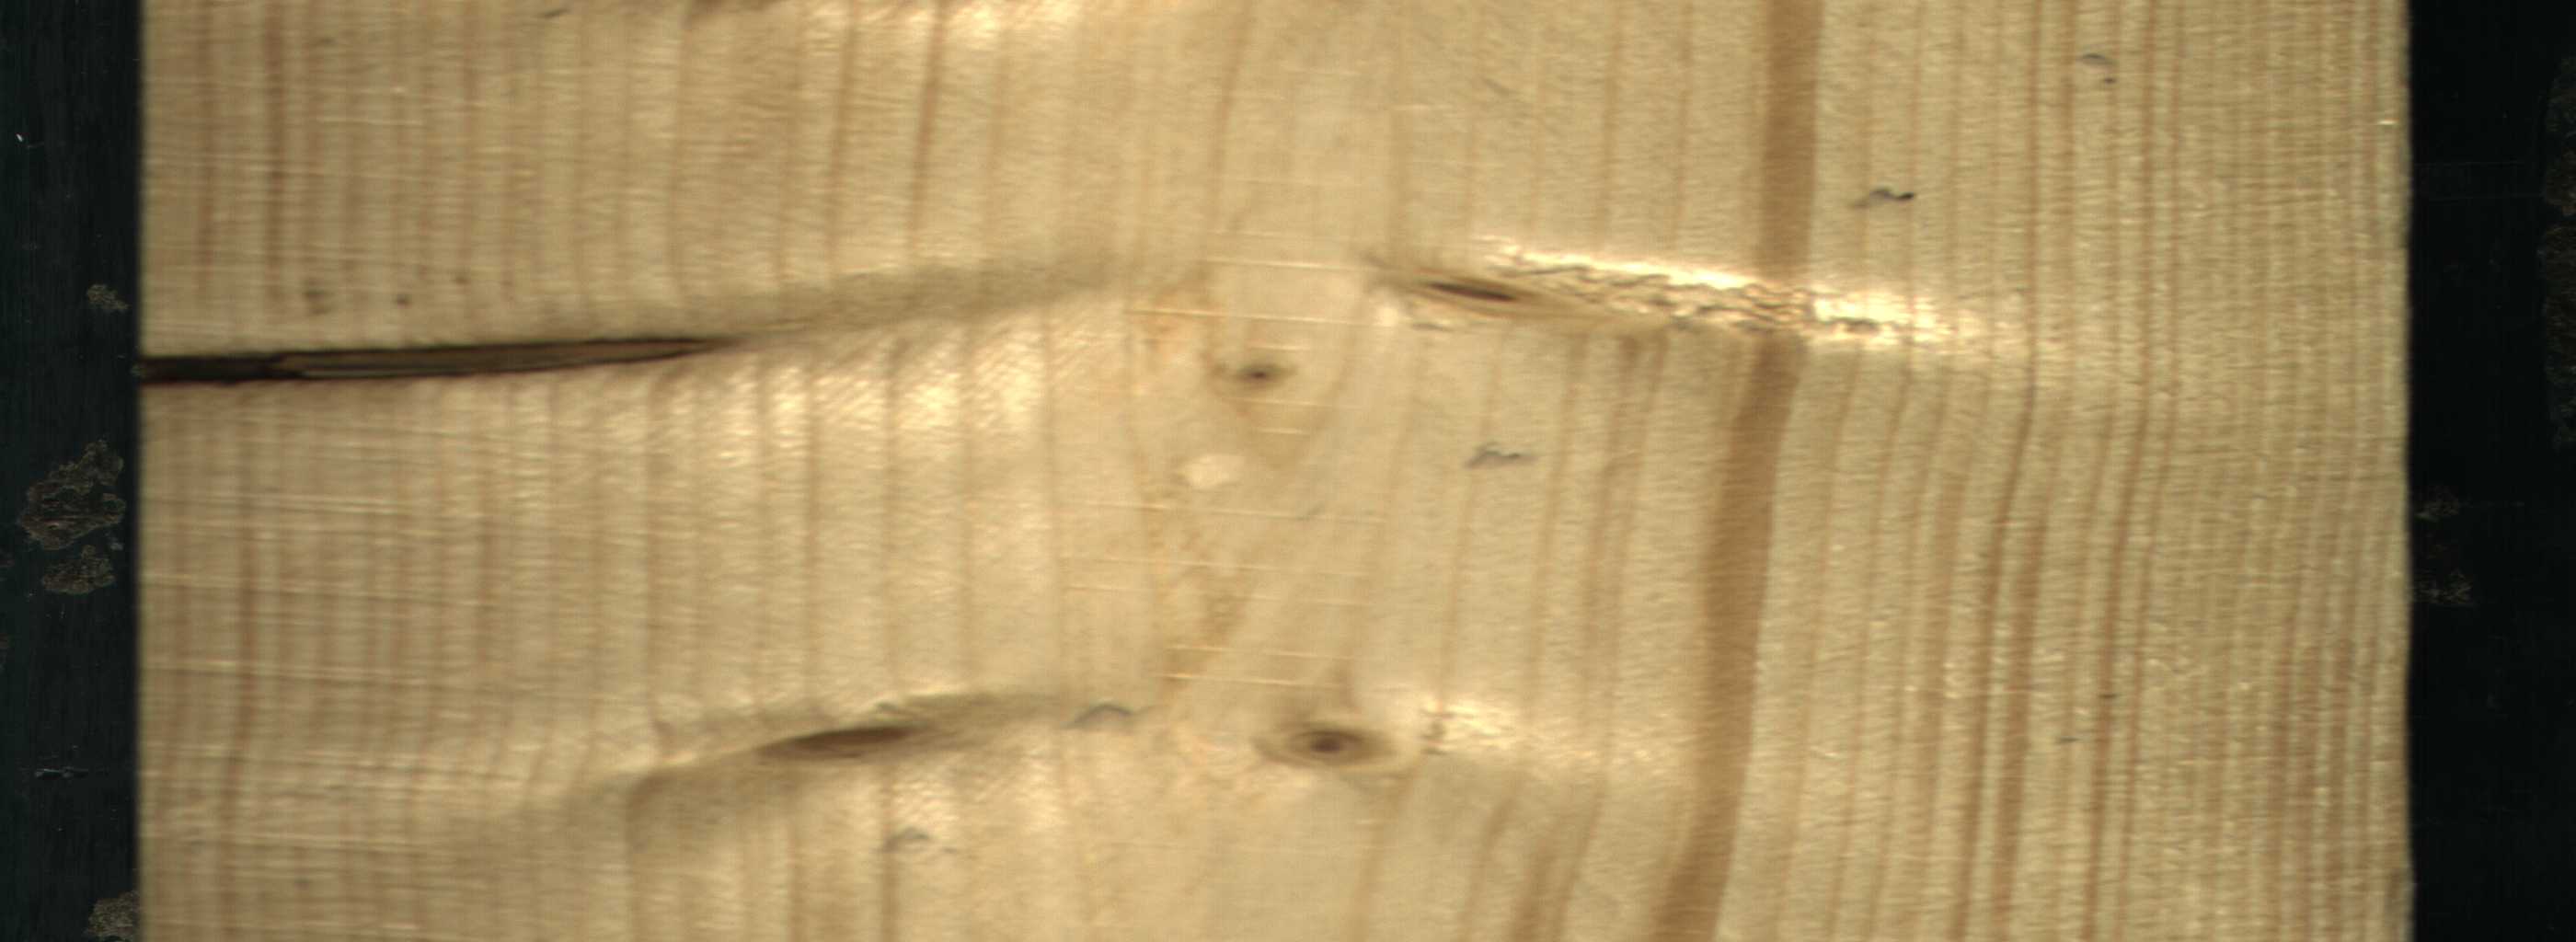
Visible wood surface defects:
Quartzity
Dead_Knot
Live_Knot
Live_Knot
Live_Knot
Live_Knot